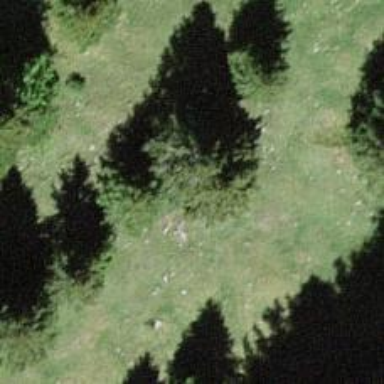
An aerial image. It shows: Needle-leaved tree in natural setting.